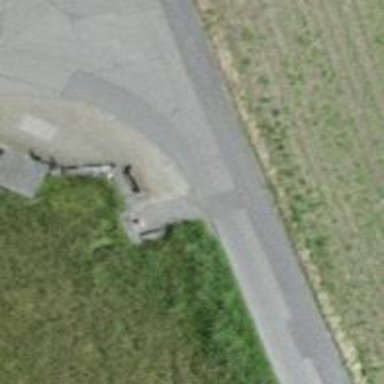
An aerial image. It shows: Brown bench.